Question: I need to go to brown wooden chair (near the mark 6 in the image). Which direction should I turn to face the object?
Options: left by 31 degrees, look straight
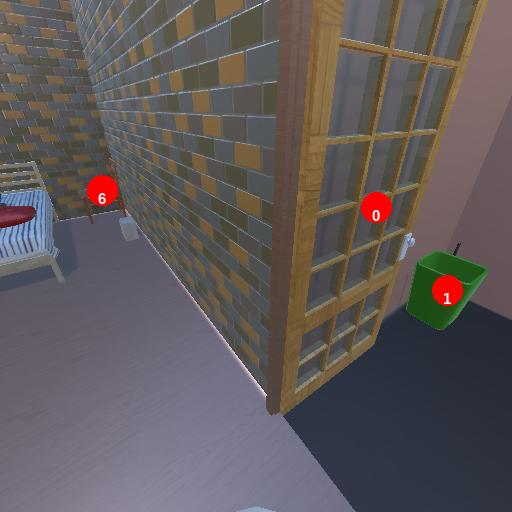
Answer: left by 31 degrees